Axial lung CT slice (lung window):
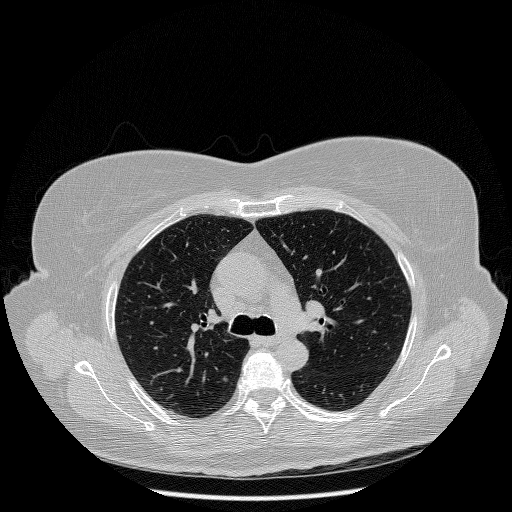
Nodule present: no